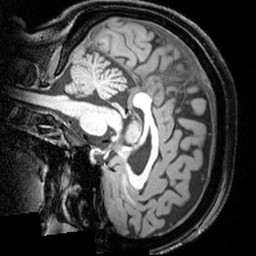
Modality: T1w
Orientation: sagittal
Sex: female
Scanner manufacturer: siemens
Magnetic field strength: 3 T
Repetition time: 1.9 s
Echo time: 0.00397 s